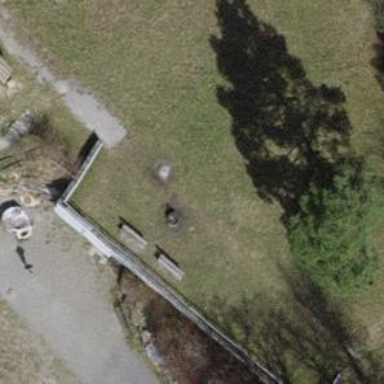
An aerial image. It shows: Brown bench.